Platform: macOS
Application: Arc Browser
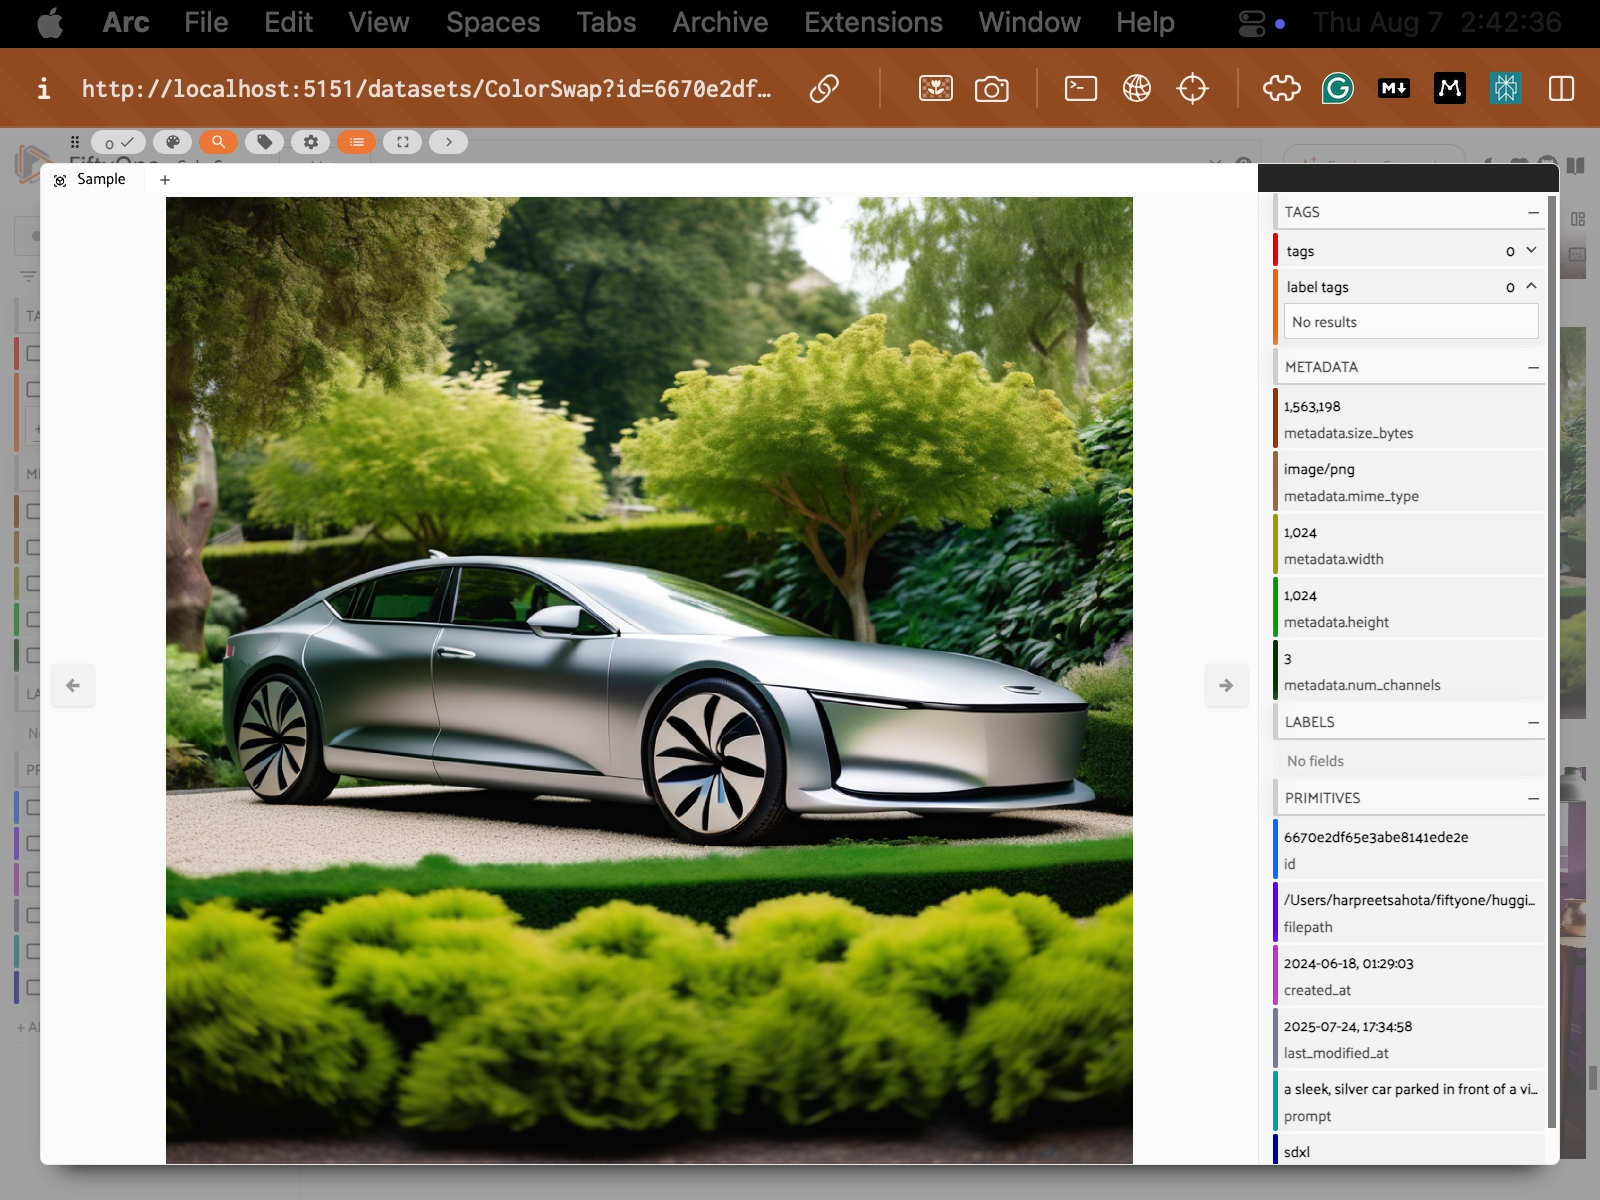
task_description: Hide the sidebar from the modal
action_type: click
element_info: Icon
steps_since_start: 1